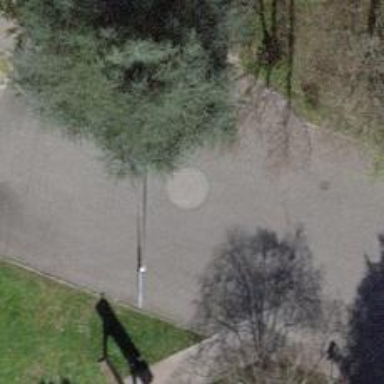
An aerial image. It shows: Mini roundabout on the road.